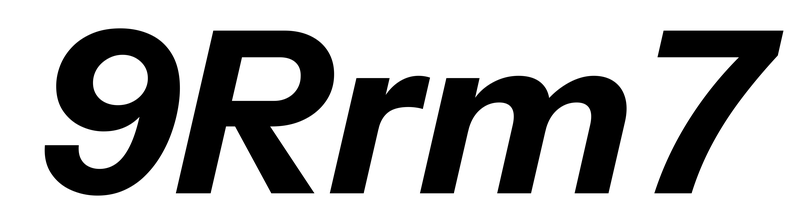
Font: InstrumentSans-Italic_Bold_Italic